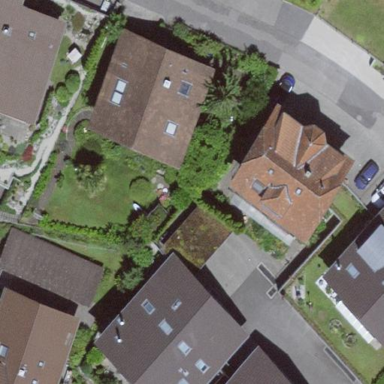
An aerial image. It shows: Residential building.